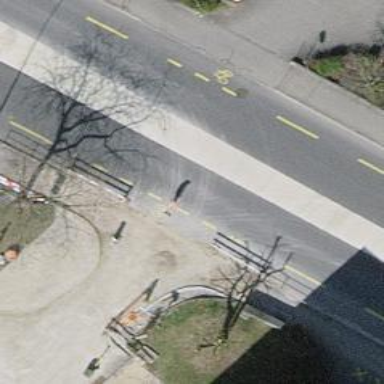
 equipped with cycle lane on both sides."